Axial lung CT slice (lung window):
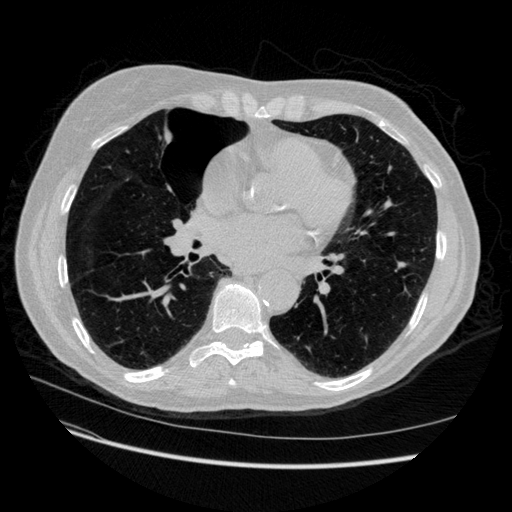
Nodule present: yes
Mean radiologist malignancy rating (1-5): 3